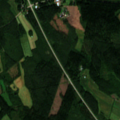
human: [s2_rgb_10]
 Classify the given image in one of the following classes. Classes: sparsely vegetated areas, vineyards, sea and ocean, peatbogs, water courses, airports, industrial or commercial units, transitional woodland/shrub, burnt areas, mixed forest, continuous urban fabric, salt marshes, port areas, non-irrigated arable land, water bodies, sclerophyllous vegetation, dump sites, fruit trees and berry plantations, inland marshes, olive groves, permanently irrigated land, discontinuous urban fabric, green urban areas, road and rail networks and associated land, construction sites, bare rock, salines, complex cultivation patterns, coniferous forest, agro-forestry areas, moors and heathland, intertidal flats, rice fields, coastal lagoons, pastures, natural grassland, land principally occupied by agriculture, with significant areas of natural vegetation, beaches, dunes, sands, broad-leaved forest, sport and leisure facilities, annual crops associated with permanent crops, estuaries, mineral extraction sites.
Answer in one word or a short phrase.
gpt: land principally occupied by agriculture, with significant areas of natural vegetation, coniferous forest, mixed forest